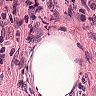
Metastatic tissue present: no